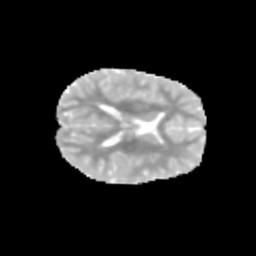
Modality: MD
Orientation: axial
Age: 9
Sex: female
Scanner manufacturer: siemens
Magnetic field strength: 3 T
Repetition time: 3.8 s
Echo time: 0.07 s